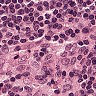
Metastatic tissue present: no